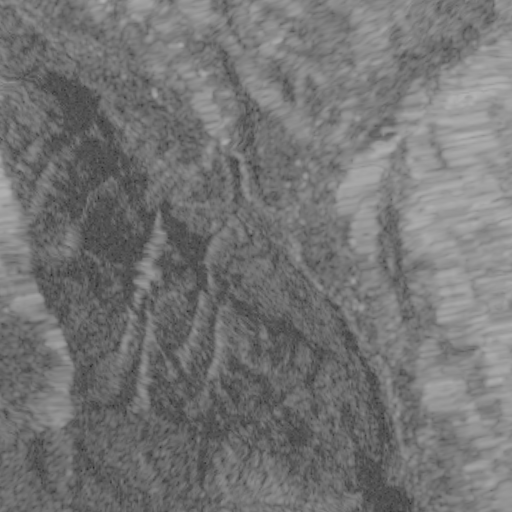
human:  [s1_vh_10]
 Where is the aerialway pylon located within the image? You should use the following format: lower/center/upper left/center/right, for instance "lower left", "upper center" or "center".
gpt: The aerialway pylon is located in the upper left of the image.
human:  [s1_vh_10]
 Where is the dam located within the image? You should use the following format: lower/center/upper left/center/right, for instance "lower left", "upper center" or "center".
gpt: The dam is located in the upper center of the image.
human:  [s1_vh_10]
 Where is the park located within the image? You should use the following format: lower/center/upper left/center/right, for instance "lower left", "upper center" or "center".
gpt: The park is located in the upper left of the image.
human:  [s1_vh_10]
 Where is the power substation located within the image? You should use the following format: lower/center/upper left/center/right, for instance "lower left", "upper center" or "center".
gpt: The power substation is located in the lower right of the image.
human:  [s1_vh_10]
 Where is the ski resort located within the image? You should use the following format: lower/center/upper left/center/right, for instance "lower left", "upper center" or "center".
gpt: The ski resort is located in the upper of the image.
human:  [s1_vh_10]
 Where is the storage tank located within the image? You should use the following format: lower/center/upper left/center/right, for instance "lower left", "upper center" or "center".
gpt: The storage tank is located in the upper center of the image.
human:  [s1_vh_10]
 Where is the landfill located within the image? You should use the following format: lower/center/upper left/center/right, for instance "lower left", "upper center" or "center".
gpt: There is no landfill in the image.

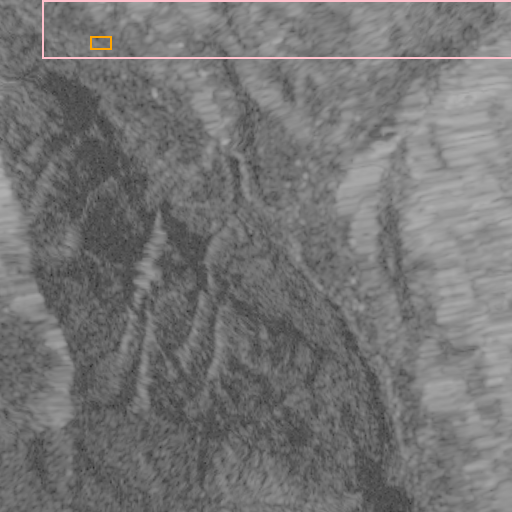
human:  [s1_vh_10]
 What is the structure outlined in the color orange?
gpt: The structure outlined in orange is a park.
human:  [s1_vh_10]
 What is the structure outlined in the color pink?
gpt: The structure outlined in pink is a ski resort.
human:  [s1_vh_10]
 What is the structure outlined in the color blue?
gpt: There is no blue outline.